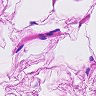
Metastatic tissue present: no